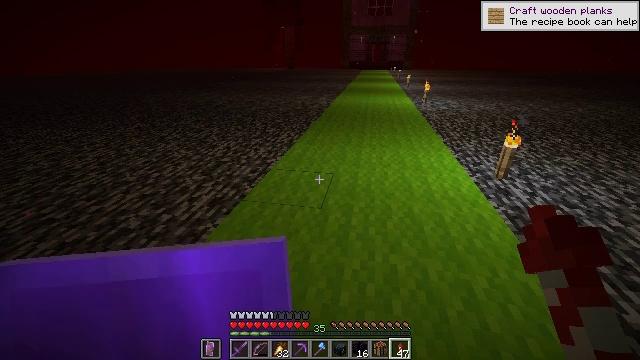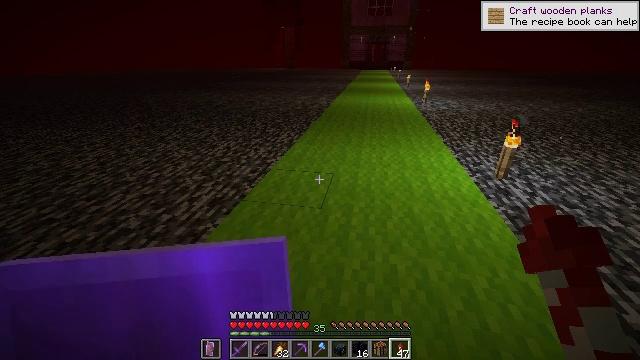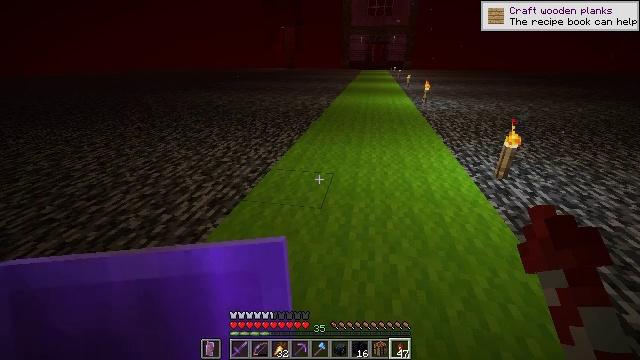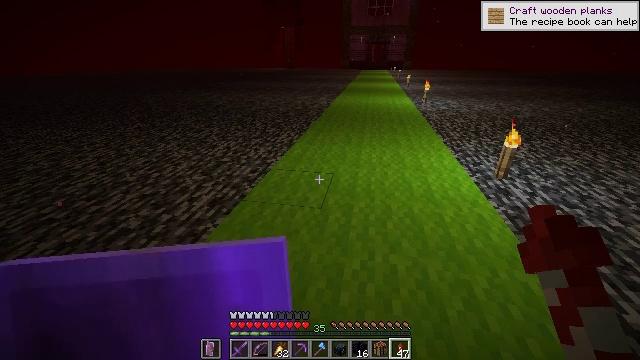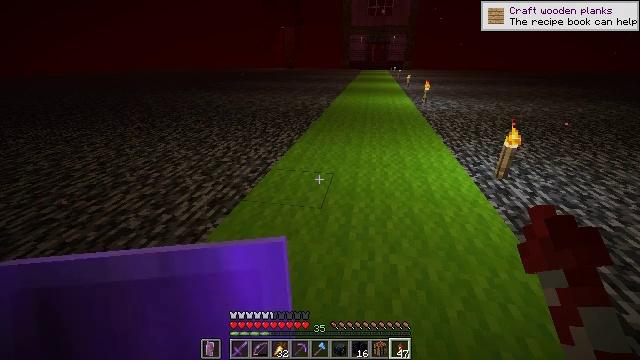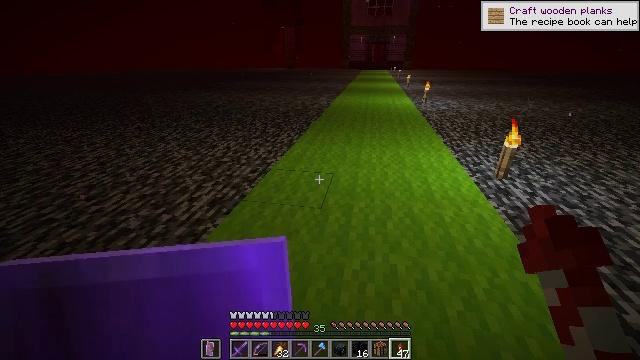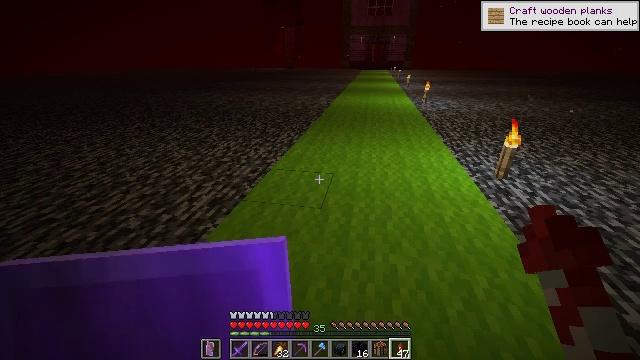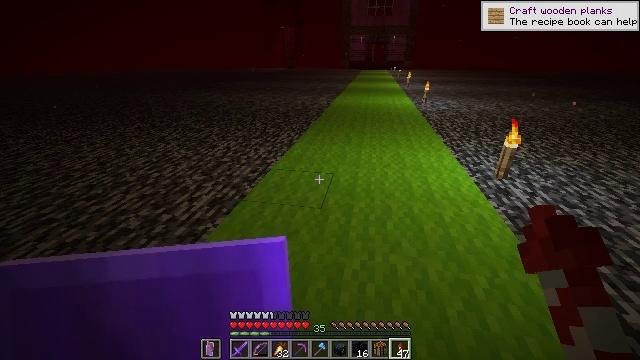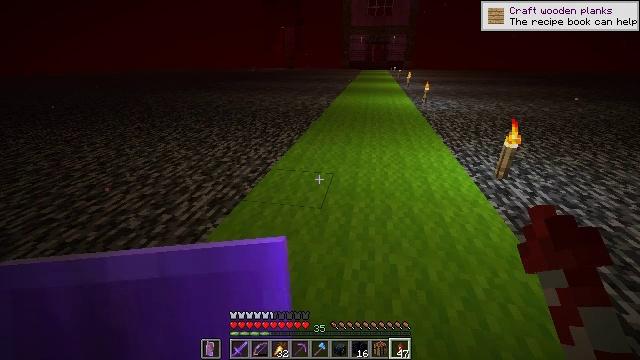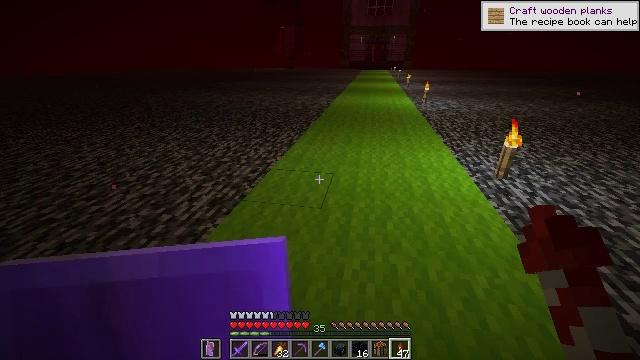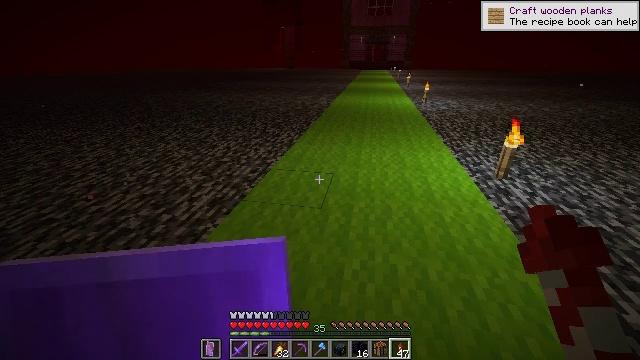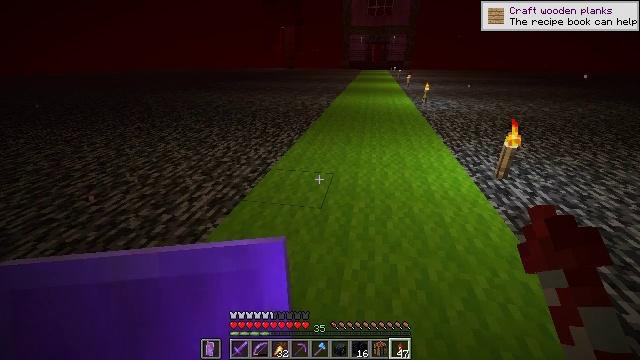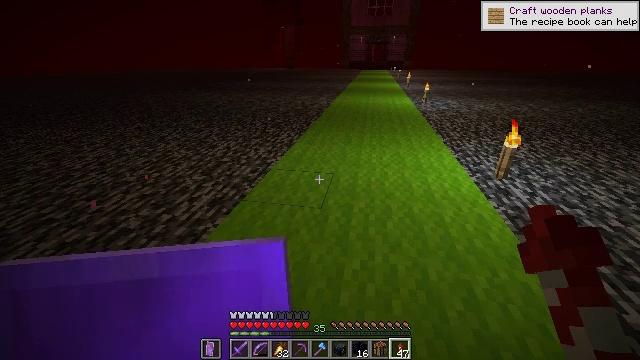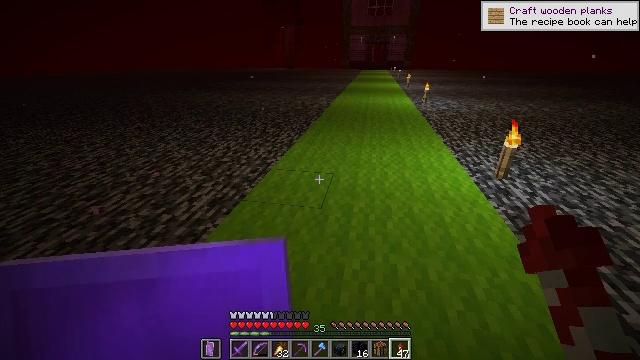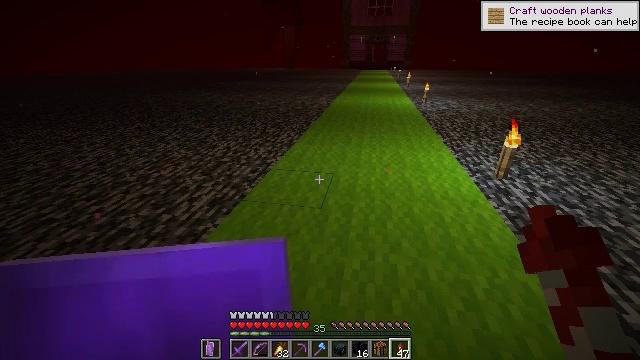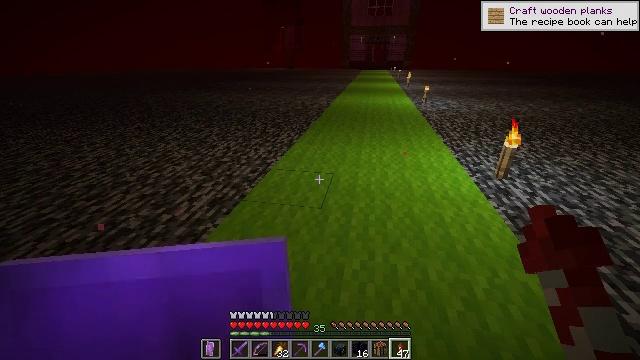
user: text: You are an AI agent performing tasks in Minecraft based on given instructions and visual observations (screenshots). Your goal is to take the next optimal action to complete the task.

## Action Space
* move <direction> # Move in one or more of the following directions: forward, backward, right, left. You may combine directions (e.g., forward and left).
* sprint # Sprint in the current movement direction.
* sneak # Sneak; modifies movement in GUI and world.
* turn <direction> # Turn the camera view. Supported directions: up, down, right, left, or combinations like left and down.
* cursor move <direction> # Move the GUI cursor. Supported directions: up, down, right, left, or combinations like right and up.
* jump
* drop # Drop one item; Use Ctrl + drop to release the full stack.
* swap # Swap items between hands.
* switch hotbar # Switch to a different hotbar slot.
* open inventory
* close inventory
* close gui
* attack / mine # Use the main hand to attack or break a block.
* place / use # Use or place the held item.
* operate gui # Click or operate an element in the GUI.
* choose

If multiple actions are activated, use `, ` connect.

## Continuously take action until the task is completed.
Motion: motion action
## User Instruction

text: Craft the light gray carpet with light gray wool.
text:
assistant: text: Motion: attack / mine
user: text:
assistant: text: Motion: attack / mine
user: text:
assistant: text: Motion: attack / mine
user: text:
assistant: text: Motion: attack / mine
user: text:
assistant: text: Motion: attack / mine
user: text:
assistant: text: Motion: attack / mine
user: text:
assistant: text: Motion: attack / mine
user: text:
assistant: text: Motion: attack / mine
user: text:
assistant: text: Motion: attack / mine
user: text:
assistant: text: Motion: attack / mine
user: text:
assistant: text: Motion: attack / mine
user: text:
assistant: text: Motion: attack / mine
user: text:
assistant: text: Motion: attack / mine
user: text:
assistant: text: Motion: attack / mine
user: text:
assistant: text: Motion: attack / mine
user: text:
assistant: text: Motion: attack / mine
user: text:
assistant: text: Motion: attack / mine
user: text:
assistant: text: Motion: attack / mine
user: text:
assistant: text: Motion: attack / mine
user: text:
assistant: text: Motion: attack / mine
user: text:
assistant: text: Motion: attack / mine
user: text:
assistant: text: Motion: attack / mine
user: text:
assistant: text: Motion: attack / mine
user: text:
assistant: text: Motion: attack / mine
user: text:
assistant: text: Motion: attack / mine
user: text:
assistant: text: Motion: attack / mine
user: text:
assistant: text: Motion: attack / mine
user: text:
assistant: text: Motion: attack / mine
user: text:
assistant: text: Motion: attack / mine
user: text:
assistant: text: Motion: attack / mine